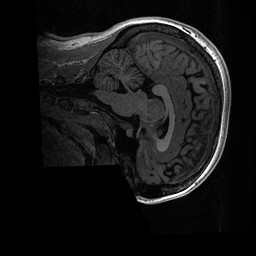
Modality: T1w
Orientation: sagittal
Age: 19
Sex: female
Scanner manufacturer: ge
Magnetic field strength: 3 T
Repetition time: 0.006952 s
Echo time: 0.00292 s